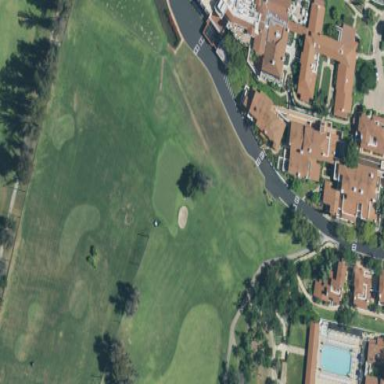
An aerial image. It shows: Grassy area used as driving range for golf.